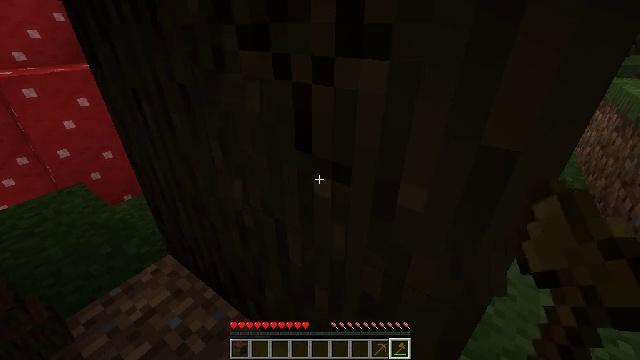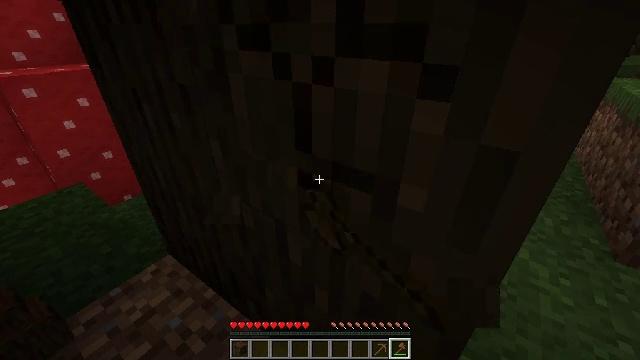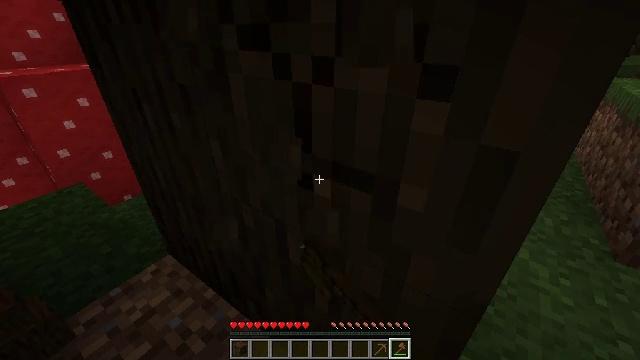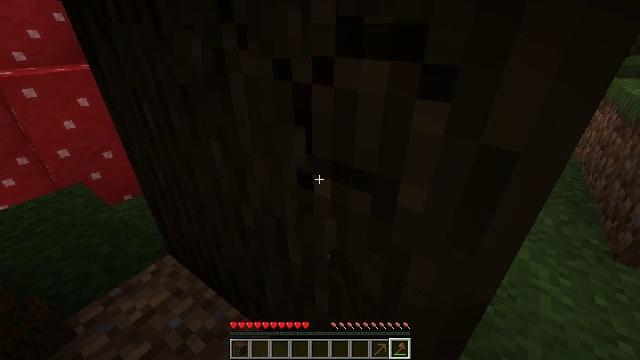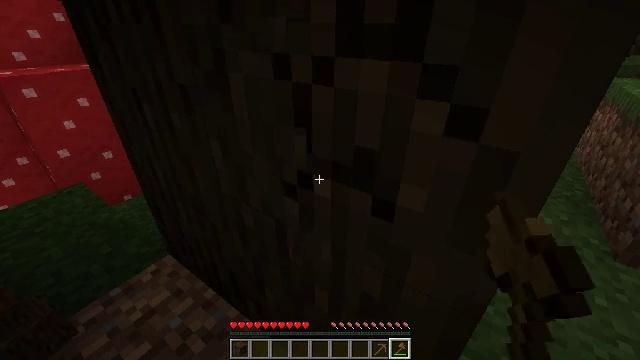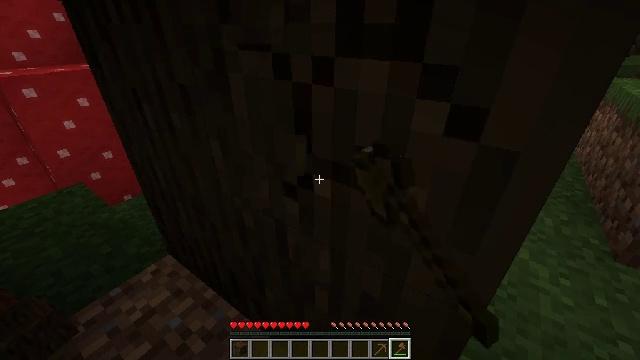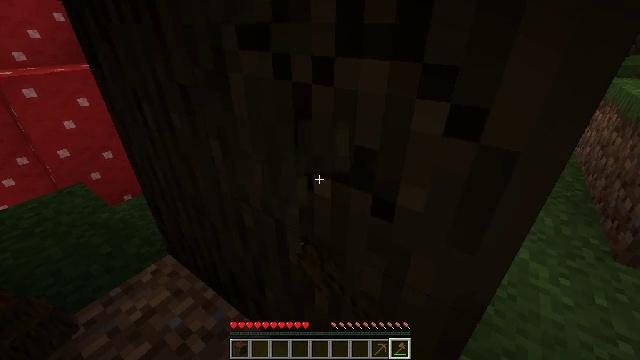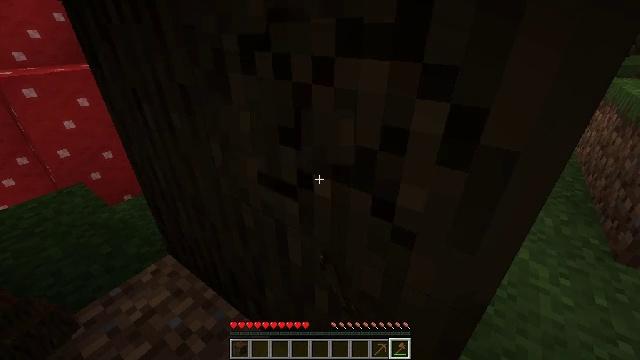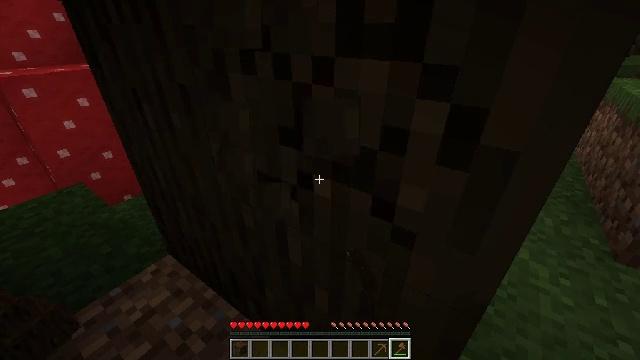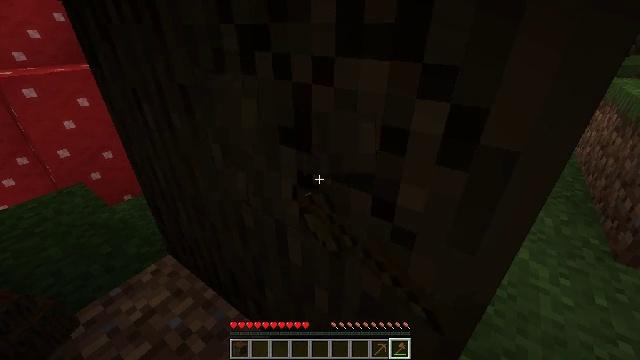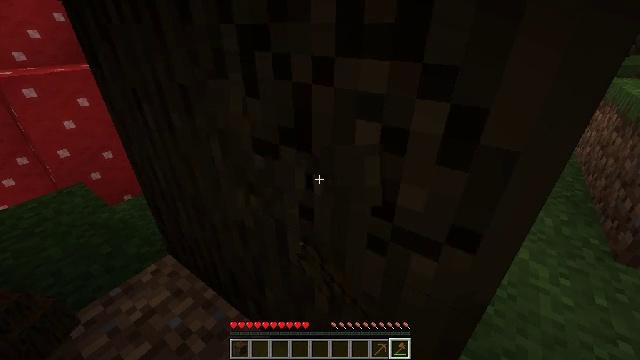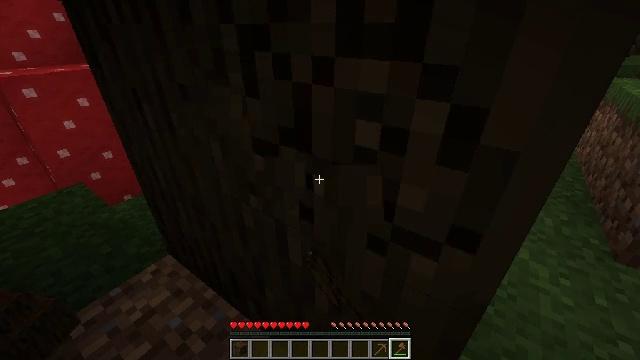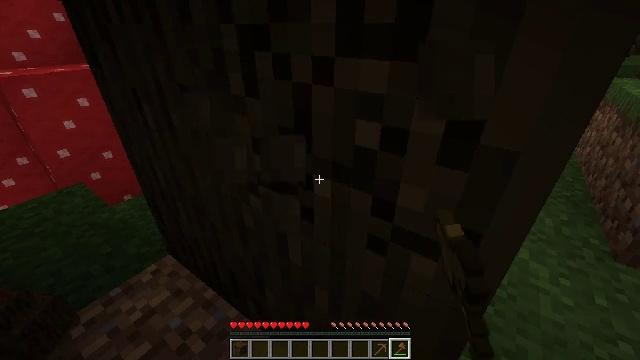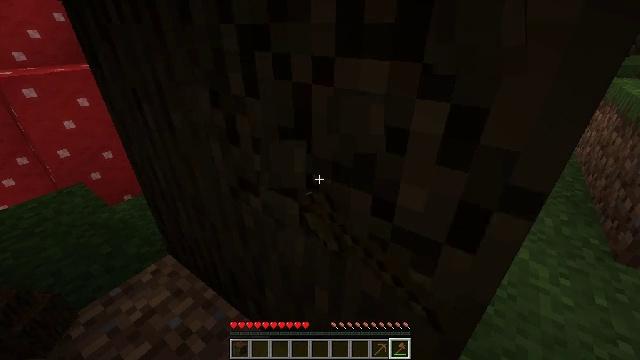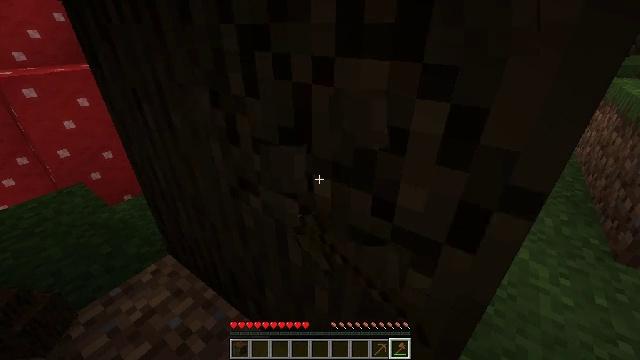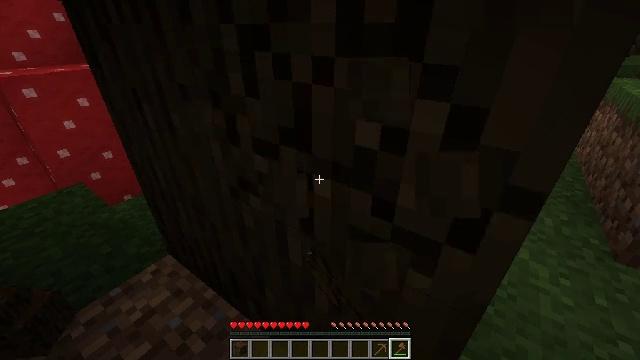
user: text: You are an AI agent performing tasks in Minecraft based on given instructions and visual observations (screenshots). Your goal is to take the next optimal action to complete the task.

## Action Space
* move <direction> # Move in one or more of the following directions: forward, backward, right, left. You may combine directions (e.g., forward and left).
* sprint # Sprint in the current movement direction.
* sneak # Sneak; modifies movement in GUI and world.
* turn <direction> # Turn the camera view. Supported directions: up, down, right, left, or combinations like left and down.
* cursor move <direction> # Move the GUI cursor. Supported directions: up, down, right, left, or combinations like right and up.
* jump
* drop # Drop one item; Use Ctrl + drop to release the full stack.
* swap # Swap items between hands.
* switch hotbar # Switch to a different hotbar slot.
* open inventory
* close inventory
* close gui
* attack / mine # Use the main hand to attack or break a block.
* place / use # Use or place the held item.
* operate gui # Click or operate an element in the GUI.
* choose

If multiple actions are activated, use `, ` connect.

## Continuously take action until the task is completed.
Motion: motion action
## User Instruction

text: Gather dark oak log for crafting.
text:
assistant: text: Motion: attack / mine
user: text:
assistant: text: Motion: attack / mine
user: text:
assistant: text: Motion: attack / mine
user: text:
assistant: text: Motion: attack / mine
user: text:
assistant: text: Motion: attack / mine
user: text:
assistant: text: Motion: attack / mine
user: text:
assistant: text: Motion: attack / mine
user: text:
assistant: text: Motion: attack / mine
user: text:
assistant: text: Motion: attack / mine
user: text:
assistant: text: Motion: attack / mine
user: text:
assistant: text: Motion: attack / mine
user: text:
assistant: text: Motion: attack / mine
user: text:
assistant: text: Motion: attack / mine
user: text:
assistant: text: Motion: attack / mine
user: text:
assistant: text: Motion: attack / mine
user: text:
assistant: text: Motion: attack / mine
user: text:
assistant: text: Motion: attack / mine
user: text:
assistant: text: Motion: attack / mine
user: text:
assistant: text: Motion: attack / mine
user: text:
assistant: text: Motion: attack / mine
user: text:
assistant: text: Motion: attack / mine
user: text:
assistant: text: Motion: attack / mine
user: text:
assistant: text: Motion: attack / mine
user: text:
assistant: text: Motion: turn right and down, attack / mine
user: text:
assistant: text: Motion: turn right and down, attack / mine
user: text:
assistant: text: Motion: attack / mine
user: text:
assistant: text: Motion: attack / mine
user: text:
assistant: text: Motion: attack / mine
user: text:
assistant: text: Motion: attack / mine
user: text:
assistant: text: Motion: attack / mine